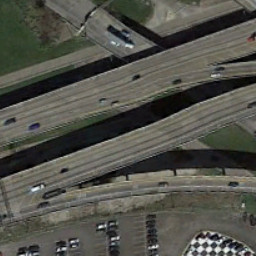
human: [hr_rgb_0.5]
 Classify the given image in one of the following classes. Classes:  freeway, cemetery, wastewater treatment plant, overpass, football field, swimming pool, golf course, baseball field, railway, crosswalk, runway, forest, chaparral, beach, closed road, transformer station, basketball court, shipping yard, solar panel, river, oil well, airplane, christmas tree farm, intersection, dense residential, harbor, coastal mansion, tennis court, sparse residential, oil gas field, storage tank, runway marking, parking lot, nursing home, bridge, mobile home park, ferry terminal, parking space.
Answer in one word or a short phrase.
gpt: overpass